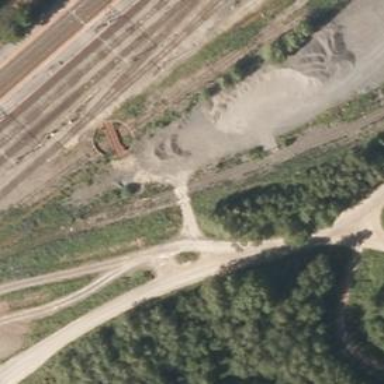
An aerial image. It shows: Level crossing with saltire marking.